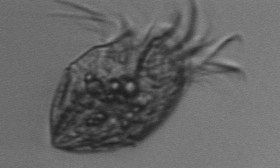
Label: Strombidium_morphotype1